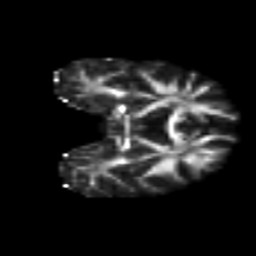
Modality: FA
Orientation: coronal
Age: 47
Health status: ill
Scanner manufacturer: philips
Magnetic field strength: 3 T
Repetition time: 9 s
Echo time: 0.127 s